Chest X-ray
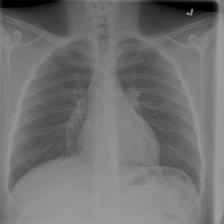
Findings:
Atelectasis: negative
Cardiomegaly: negative
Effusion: negative
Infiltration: negative
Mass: negative
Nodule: negative
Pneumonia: negative
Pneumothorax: negative
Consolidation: negative
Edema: negative
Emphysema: negative
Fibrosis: negative
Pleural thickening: negative
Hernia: negative